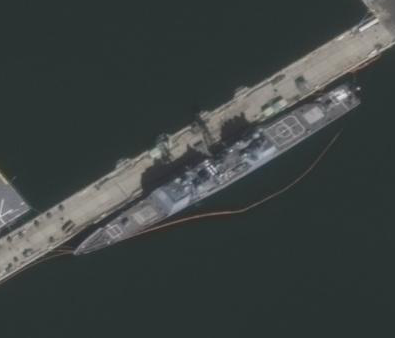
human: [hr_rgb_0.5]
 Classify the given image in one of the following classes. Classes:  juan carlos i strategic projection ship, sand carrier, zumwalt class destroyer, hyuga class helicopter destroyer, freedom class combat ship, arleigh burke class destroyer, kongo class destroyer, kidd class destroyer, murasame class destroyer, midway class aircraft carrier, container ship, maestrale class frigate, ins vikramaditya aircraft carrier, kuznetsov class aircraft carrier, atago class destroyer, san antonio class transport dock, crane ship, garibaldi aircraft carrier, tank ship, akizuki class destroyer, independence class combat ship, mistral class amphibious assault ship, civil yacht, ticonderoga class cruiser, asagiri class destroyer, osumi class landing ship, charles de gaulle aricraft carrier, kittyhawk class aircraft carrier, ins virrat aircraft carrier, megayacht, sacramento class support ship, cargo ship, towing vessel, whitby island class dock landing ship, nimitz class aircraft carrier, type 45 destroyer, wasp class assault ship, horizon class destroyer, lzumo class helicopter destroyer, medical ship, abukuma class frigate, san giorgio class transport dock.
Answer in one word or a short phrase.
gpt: Ticonderoga class cruiser